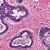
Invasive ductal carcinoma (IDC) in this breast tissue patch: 0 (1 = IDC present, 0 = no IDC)